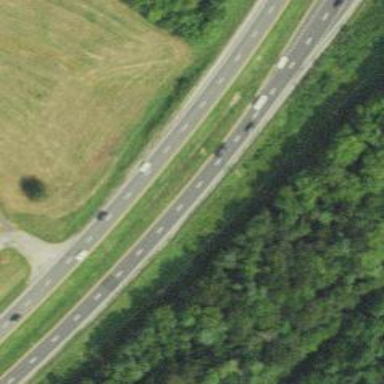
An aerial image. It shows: This image shows trunk highway that functions as expressway.